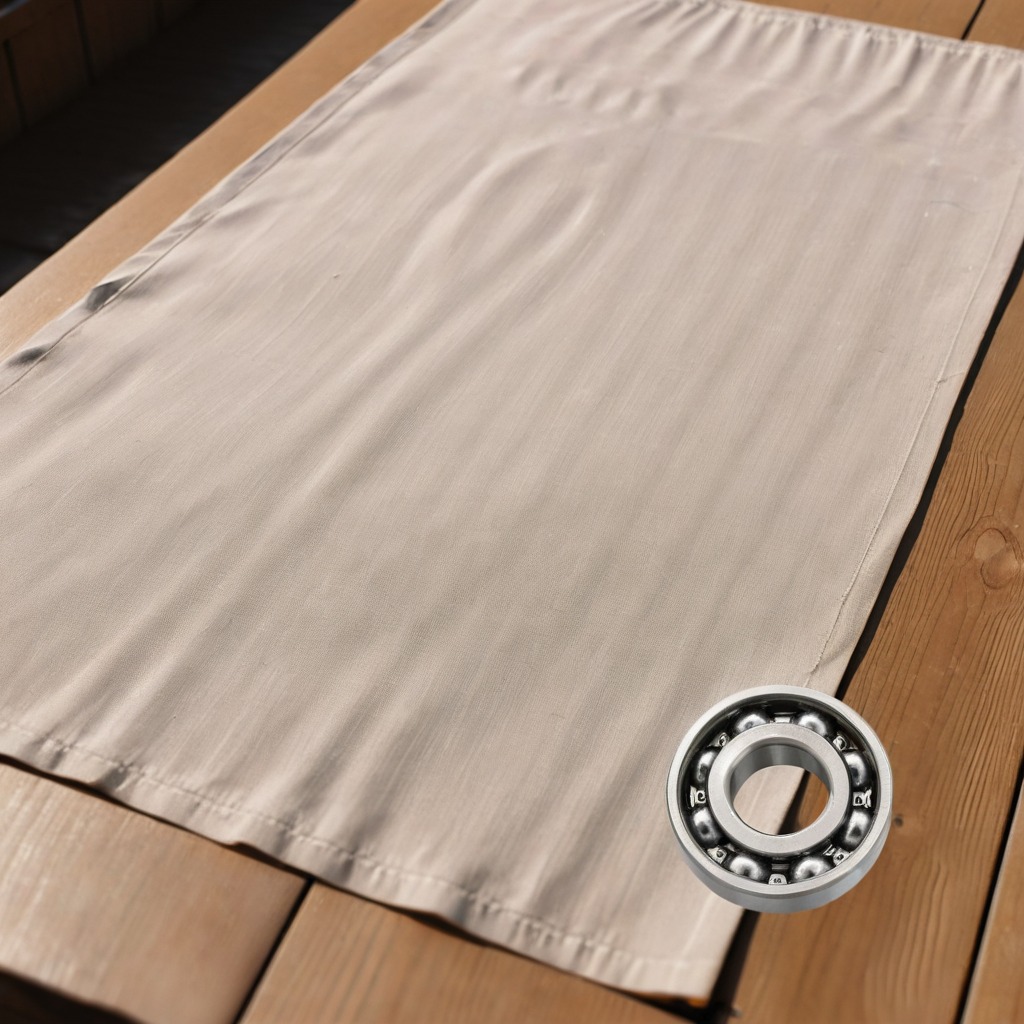
A metal ball bearing is lying on the wooden table.